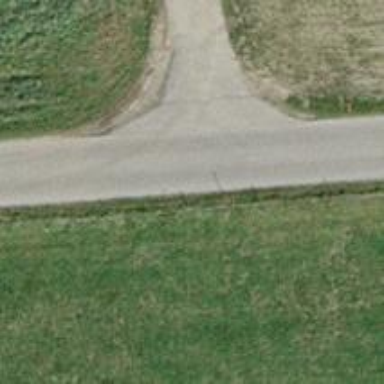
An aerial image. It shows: Unclassified road with paved surface.